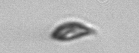
Label: Cryptophyta